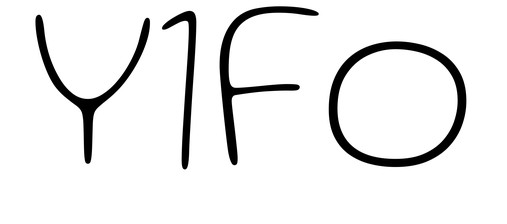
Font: Gluten_Thin